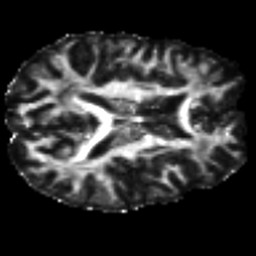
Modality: FA
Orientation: axial
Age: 32
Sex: male
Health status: healthy
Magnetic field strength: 3 T
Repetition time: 8.4 s
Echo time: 0.0926 s